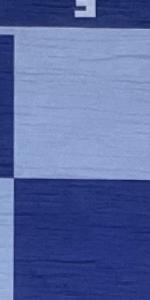
Label: Empty